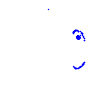
Particle: pion